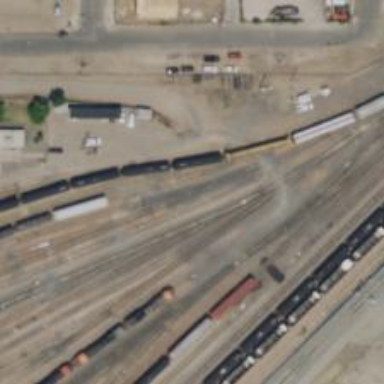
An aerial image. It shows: Railway yard.